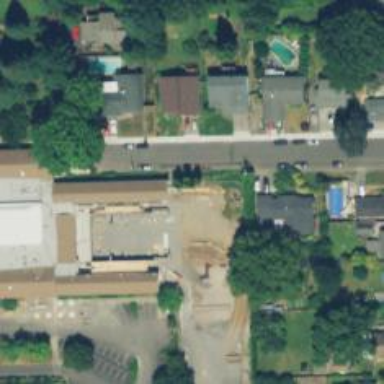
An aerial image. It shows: Residential road with sidewalk on the left side.